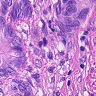
Metastatic tissue present: yes